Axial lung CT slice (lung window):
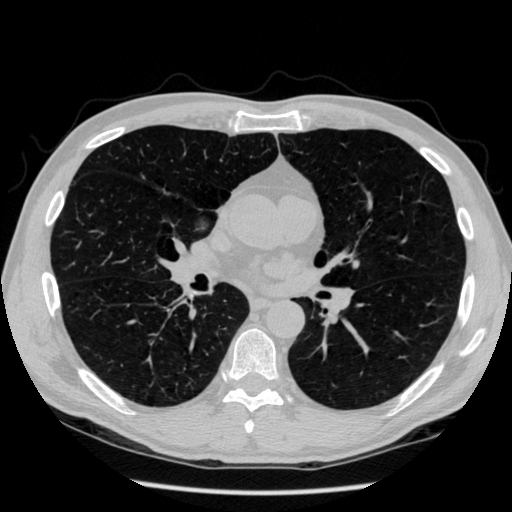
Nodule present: yes
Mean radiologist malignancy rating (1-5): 3